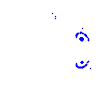
Particle: pion